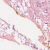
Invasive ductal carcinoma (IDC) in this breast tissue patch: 0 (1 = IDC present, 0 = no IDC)